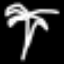
Label: palm tree